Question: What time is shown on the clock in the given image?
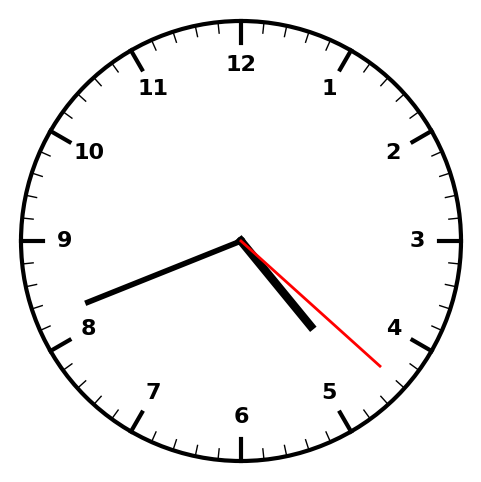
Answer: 04:41:22